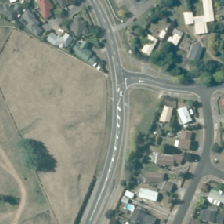
Land cover: urban_parkland